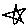
Label: star